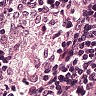
Metastatic tissue present: no